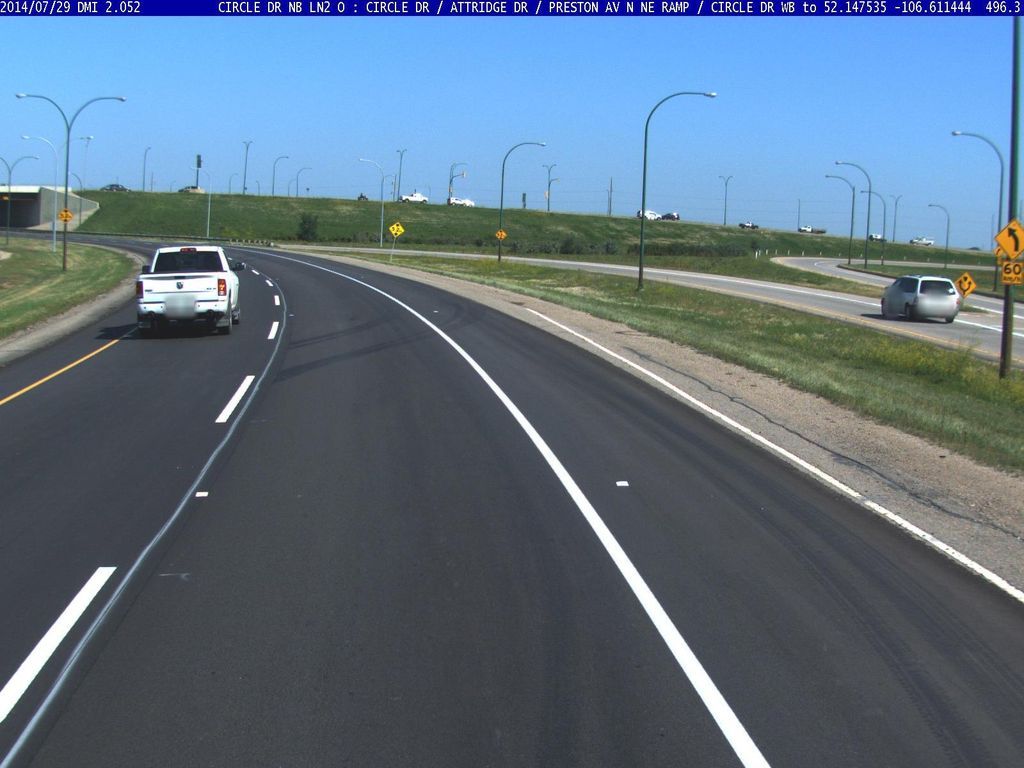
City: saskatoon